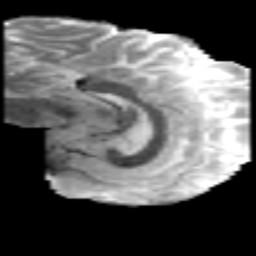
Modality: MD
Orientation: sagittal
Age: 29
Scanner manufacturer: philips
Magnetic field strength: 3 T
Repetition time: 8.6 s
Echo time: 0.127 s